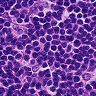
Metastatic tissue present: no